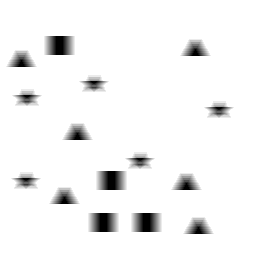
Squares: 4
Triangles: 6
Stars: 5
Total shapes: 15